This time-frequency spectrogram was computed from a rotor test-rig vibration snapshot; brighter regions carry more energy. Classify the rotor condition as one of: normal, misalignment, unbalance, looseness.
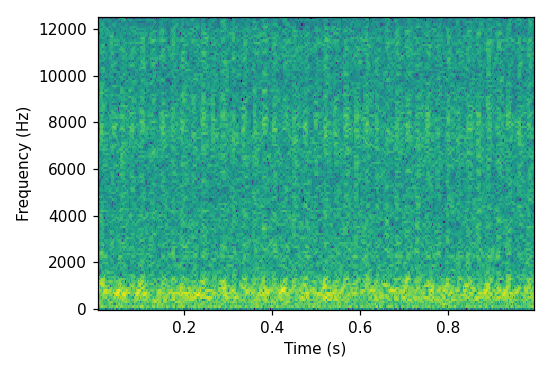
Answer: misalignment